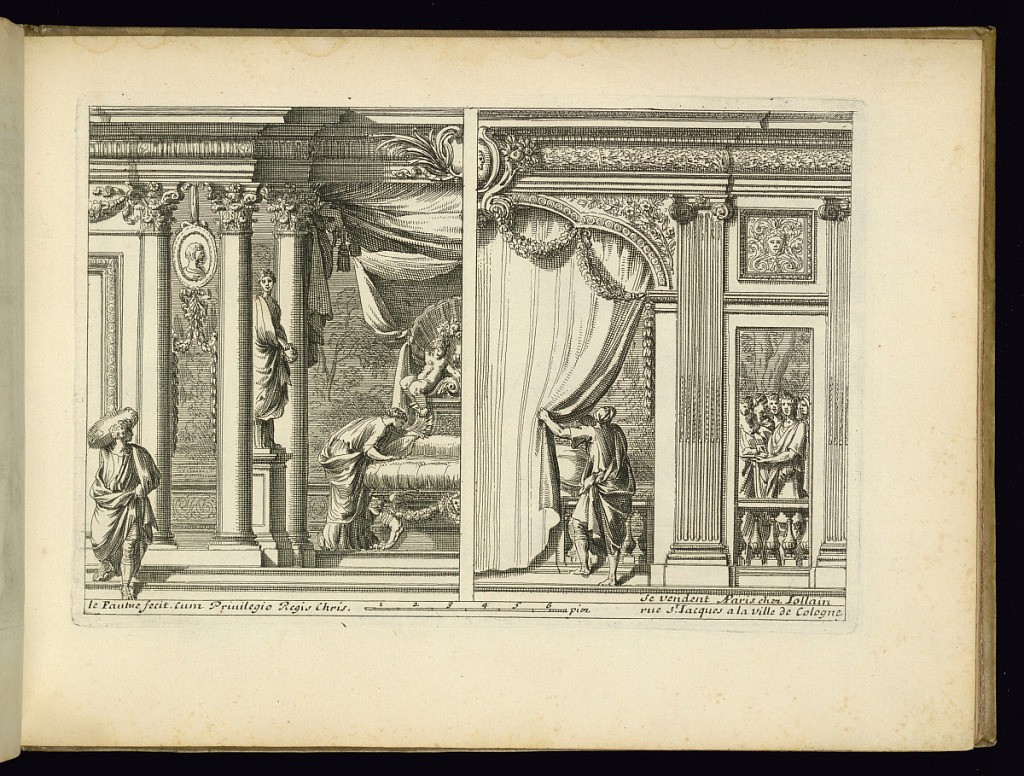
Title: Two Alcove Designs
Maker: Jean Le Pautre, French, 1618–1682
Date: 1665
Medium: Etching on laid paper
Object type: Print
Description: Two half scenes with beds in alcoves and figures. To the left, a figure leans over the bed, while a man walks away with a barrel over his shoulder. The room is decorated with columns, drapery, a tapestry, hanging medallion portrait, and a statue on a plinth. To the right, a male figure pulls back the curtain of an alcove, many other male figures standing to the right and visible through a doorway. The alcove is framed by an arch, festoons of leaves and flowers, scrolling leaves, moldings, fluted pilasters, and a balustrade. The plate is signed.